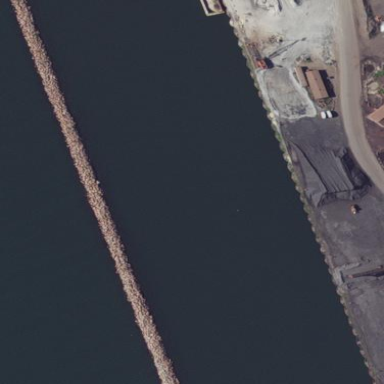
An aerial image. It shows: Breakwater structure.